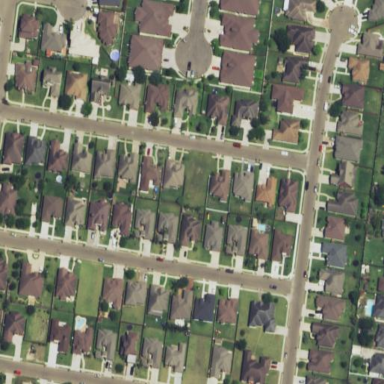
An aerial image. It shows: Residential area within neighborhood.